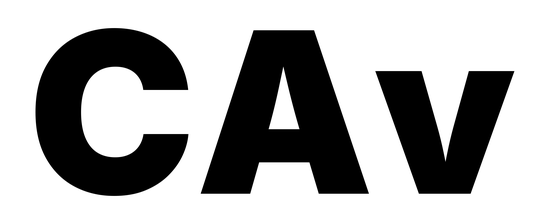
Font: Inter_Black